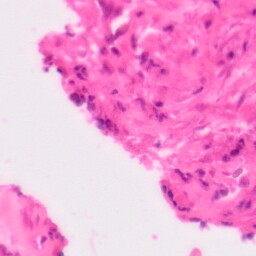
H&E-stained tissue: Colon